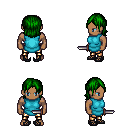
a pixel art fantasy rpg character, male body template, human, dark skin, teal tunic, gold greaves, green long bangs hairstyle, ghillies, dagger, four views (front, back, left, right), 2x2 character sprite sheet, small pixel art, hard edges, no anti-aliasing